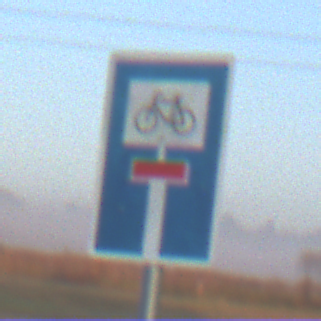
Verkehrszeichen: SackgasseRadverkehrDurchlaessig
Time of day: Dawn
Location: Outdoor (Nature)
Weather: Clear
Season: NotSpecified
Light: Natural